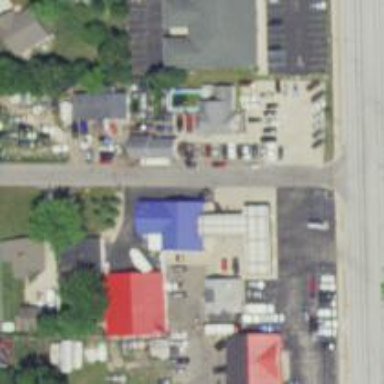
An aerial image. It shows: Convenience shop.